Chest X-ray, AP view. Patient: 47 years old, sex F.
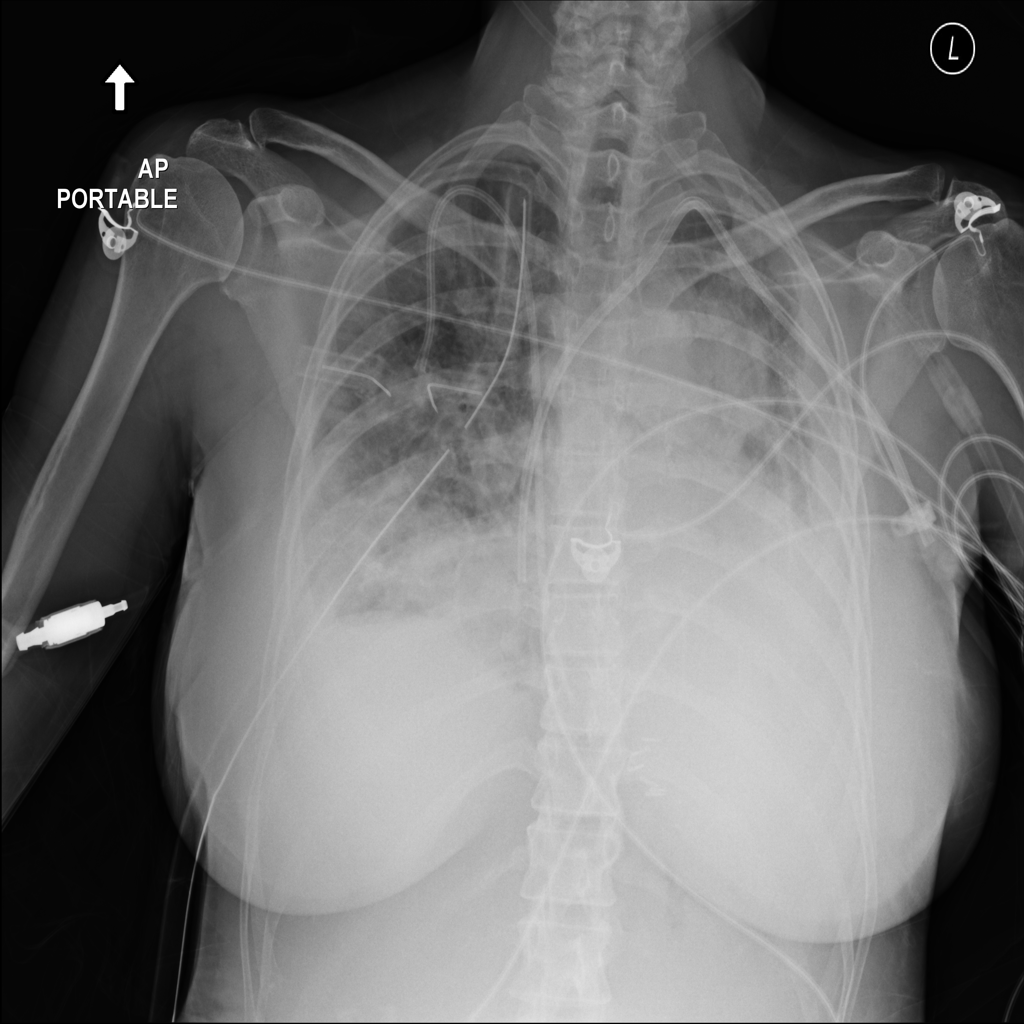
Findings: Atelectasis, Effusion, Infiltration